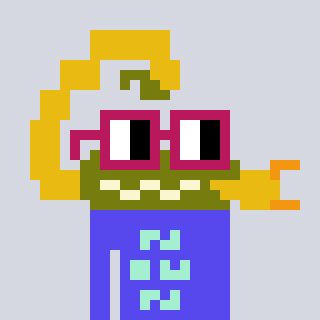
a pixel art character with square dark red glasses, a scorpion-shaped head and a computerblue-colored body on a cool background